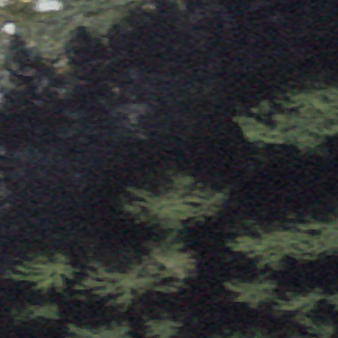
Label: other